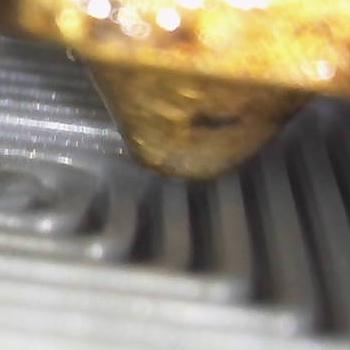
Flow rate: 69%